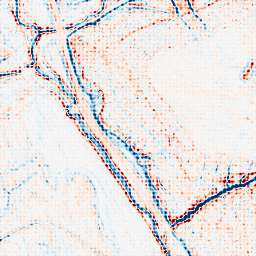
Category: edge_preserving
Decomposition family: bilateral
Decomposition parameters: d: 9
sigma_color: 50
sigma_space: 150
Upsampling method: sinc_blackman
Upsampling parameters: scale: 8
kernel_size: 8
Upsampling scale: 8